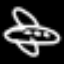
Label: airplane